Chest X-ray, PA view. Patient: 39 years old, sex F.
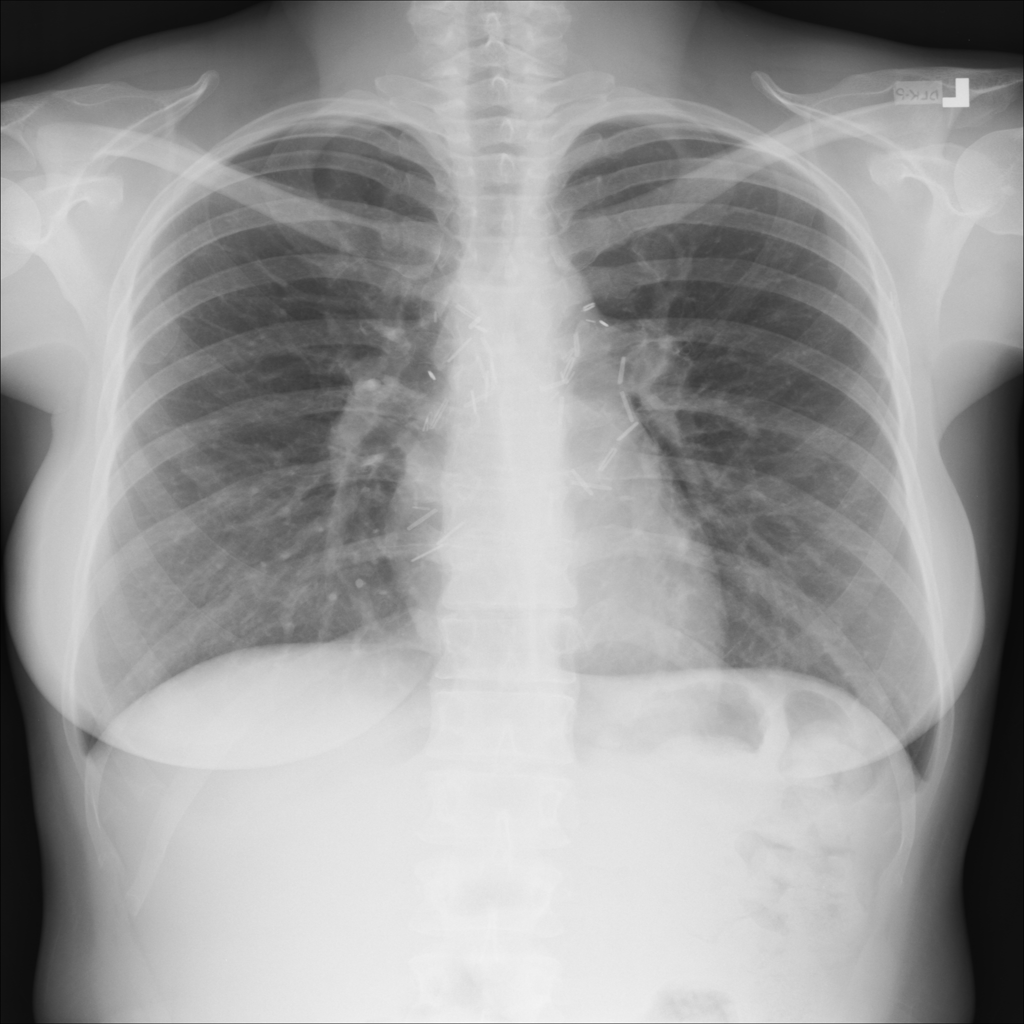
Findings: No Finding